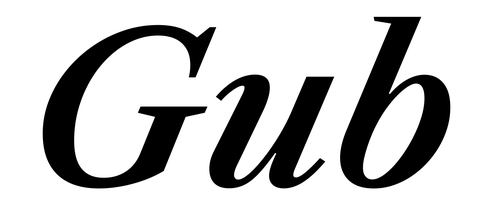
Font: LibreCaslonText-Italic_SemiBold_Italic